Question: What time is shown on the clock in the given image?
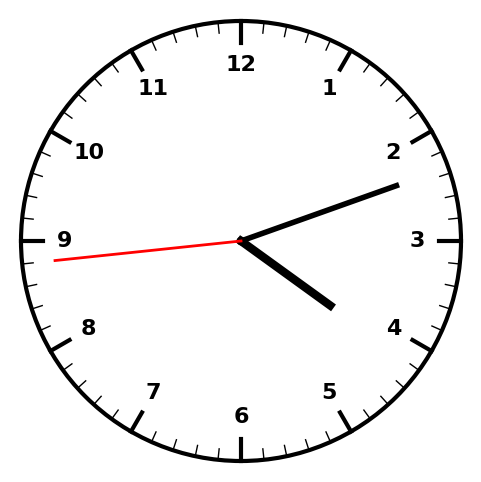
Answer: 04:11:44